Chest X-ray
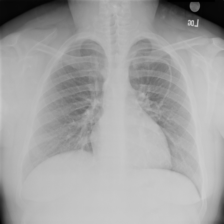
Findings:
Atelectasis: negative
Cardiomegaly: negative
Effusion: negative
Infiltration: negative
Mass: negative
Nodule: negative
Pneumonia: negative
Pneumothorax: negative
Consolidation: negative
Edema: negative
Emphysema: negative
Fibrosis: negative
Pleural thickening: negative
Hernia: negative